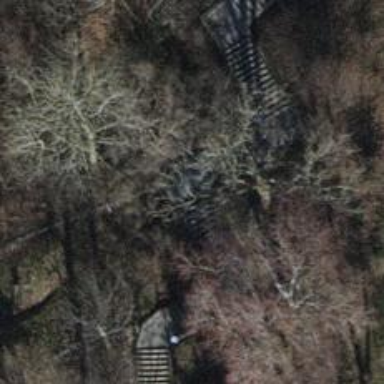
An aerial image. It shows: Road with steps.